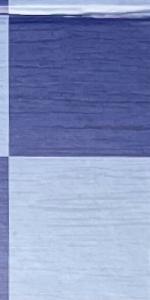
Label: Empty